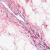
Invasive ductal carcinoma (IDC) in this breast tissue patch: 1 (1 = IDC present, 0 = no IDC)